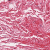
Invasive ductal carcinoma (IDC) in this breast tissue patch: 0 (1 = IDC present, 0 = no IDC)